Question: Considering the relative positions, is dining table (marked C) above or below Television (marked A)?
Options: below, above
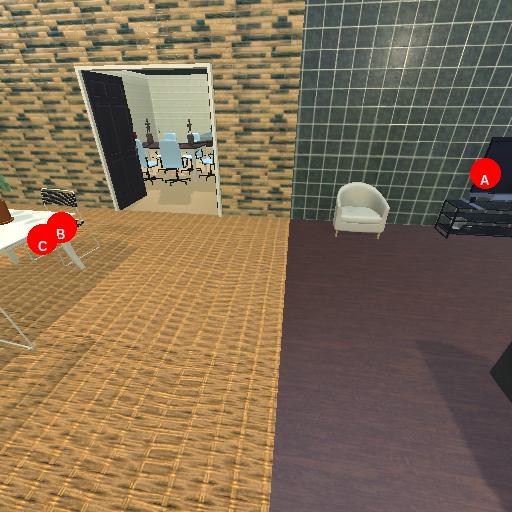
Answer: below